Question: Consider this example:
'''
par(mfrow=c(2,3))
frame()
image(matrix(1:100, nrow=100), main="my wide plot", axes=FALSE)
frame()
plot(rnorm(120), rnorm(120), main="plot 1")
plot(dpois(0:20, lambda=6), type="b", main="plot 2")
x = rnorm(100)
y = x+runif(100, 10, 12)
plot(x=x, y=y, , main="plot 3")
'''

How can I do to make my first graph ('image(...)' titled 'my wide plot') to occupy the 3 frames on top of the window?
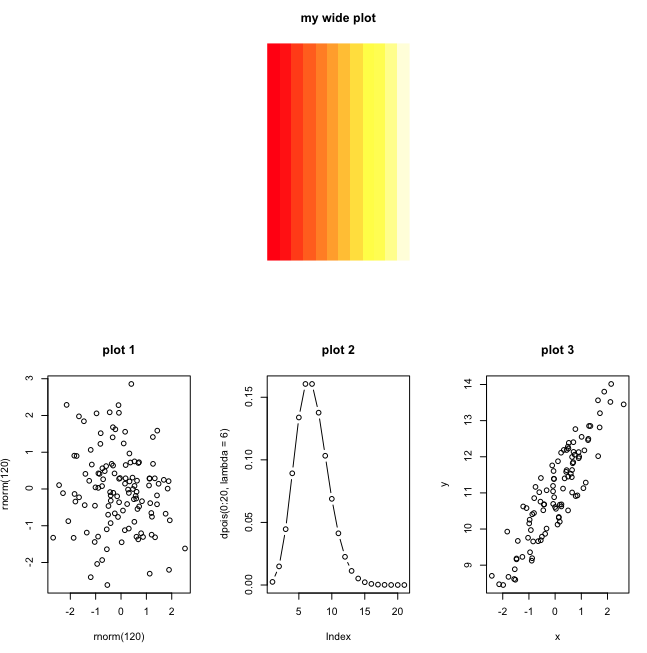
Answer: A simple way would be to use 'layout()':
'''
layout(mat=matrix(c(1,1,1,2,3,4), ncol=3, byrow=TRUE))
image(matrix(1:100, nrow=100), main="my wide plot", axes=FALSE)
plot(rnorm(120), rnorm(120), main="plot 1")
plot(dpois(0:20, lambda=6), type="b", , main="plot 2")
x = rnorm(100)
y = x+runif(100, 10, 12)
plot(x=x, y=y, main="plot 3")
'''

(For a nice example of a much more sophisticated layout, <URL>